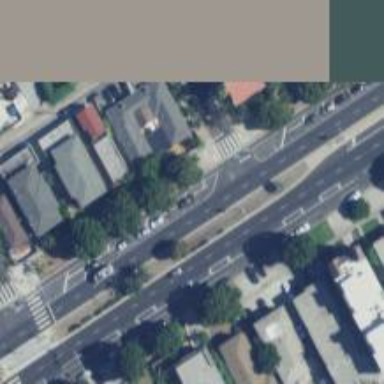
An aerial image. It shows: Marked crossing with zebra markings.